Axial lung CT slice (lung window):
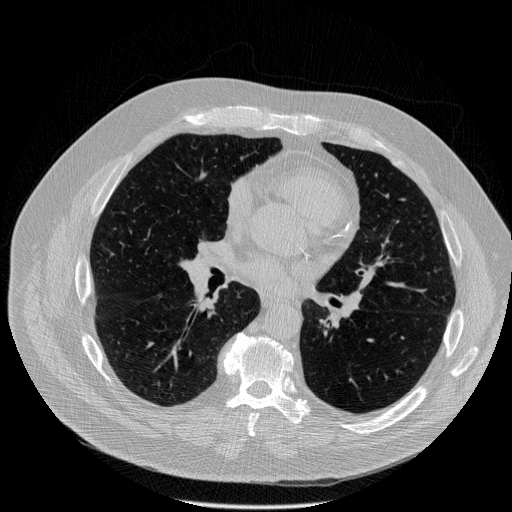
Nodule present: no